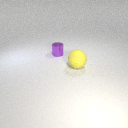
large yellow rubber sphere to the right of small purple metal cylinder